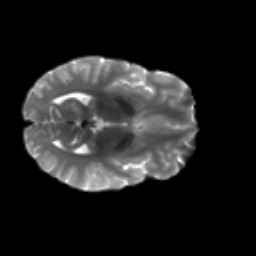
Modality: T2w
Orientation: axial
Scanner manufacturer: siemens
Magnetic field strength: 3 T
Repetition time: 4.16 s
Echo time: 0.0806 s